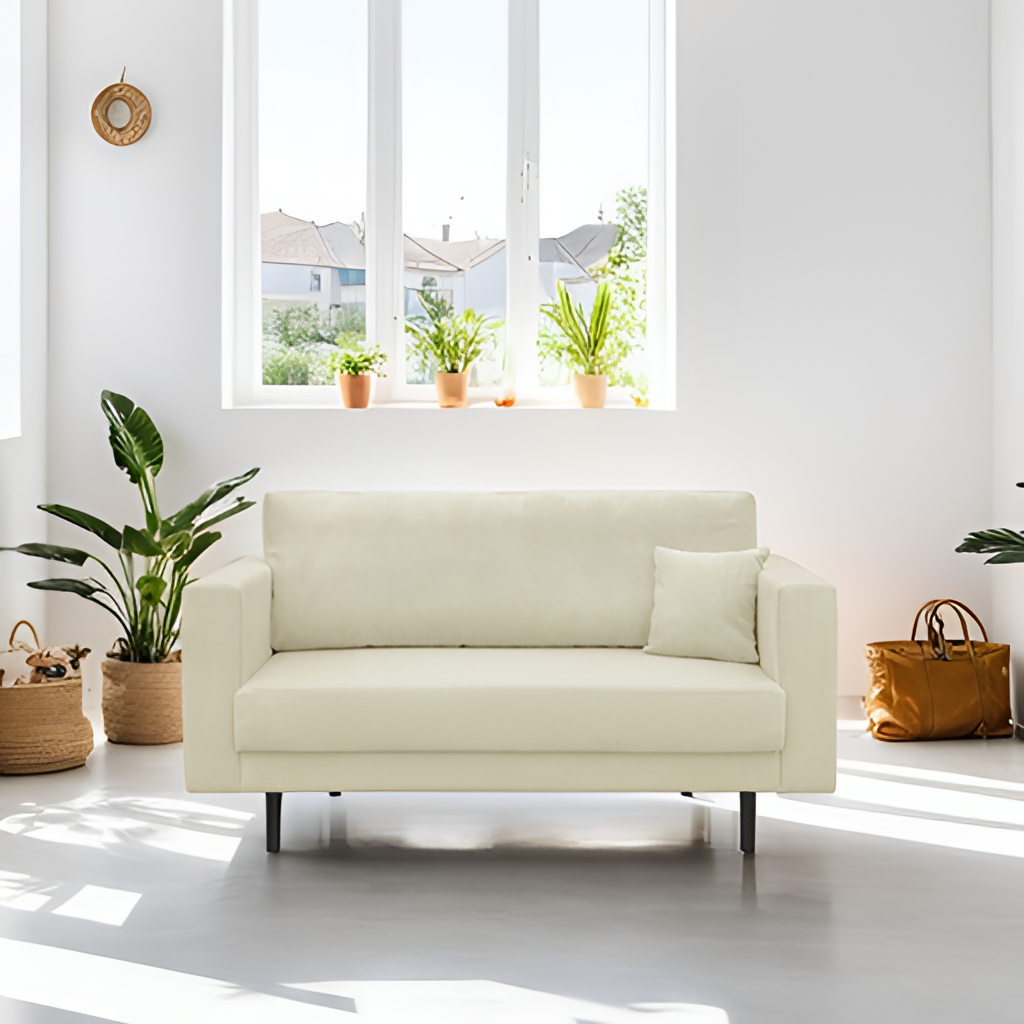
fabric sofa, living room, paint wallpaper, with solid pattern, minimalist, gray concrete flooring, with smooth pattern